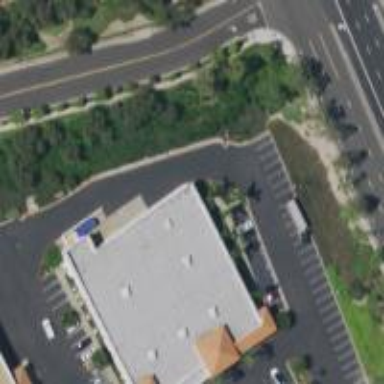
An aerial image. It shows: Retail building.